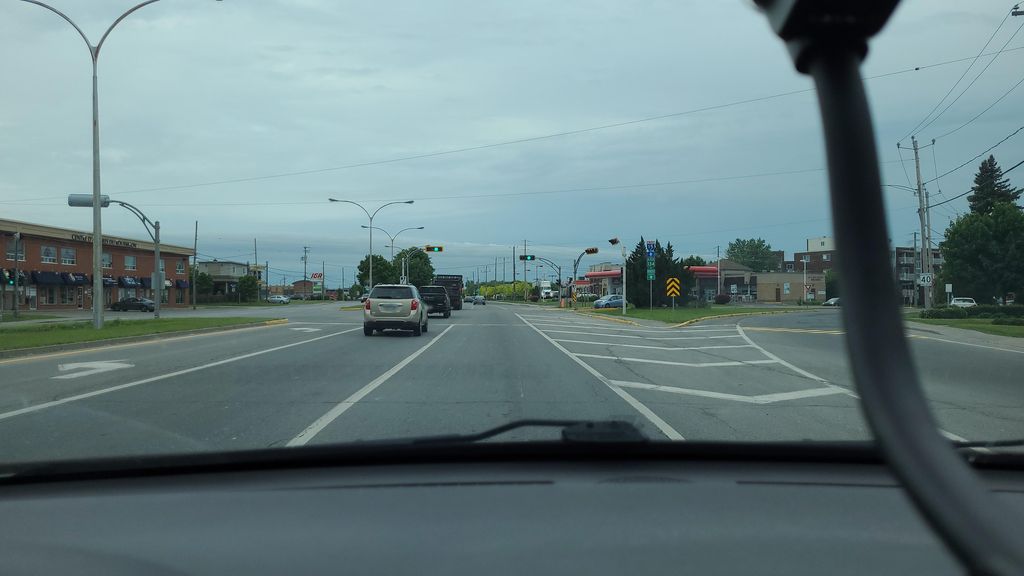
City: montreal